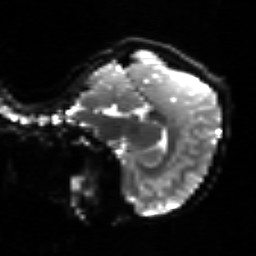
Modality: sbref
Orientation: sagittal
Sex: female
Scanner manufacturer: siemens
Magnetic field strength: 3 T
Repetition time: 5 s
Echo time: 0.071 s